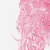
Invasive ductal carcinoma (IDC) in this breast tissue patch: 0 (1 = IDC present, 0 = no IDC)